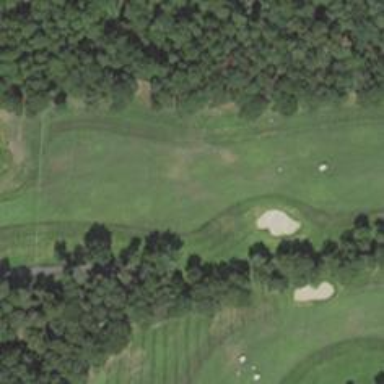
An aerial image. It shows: Golf hole.